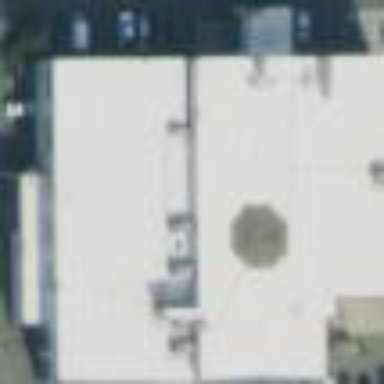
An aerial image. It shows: Car shop building.